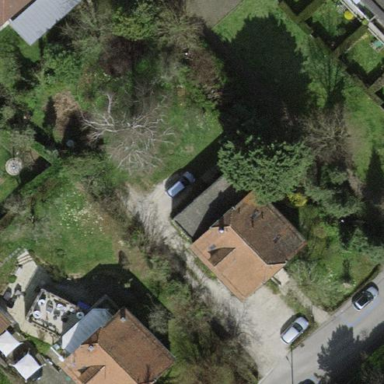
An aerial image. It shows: Garden enclosed by fence.